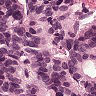
Metastatic tissue present: yes